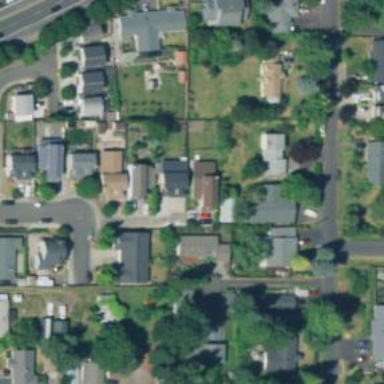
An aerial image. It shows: Single-family residential area.